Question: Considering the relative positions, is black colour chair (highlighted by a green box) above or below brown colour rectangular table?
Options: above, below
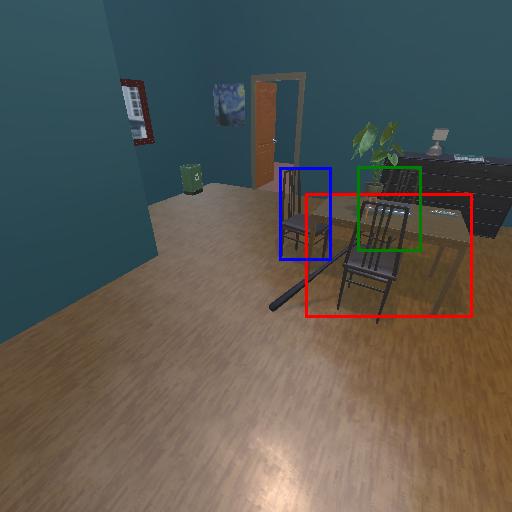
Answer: above